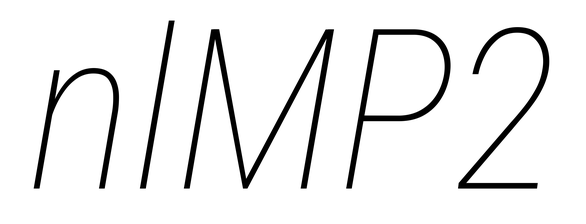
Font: Roboto-Italic_Condensed_Thin_Italic